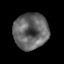
Tissue: prostate
Cell type: T cells
Senescence score: 0.3335
Nuclear area (px): 1212
Mean DAPI intensity: 102.237